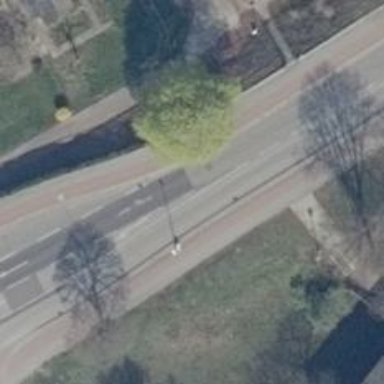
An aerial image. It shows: Secondary road with asphalt surface. There are sidewalks on both sides and cycle tracks on both sides.